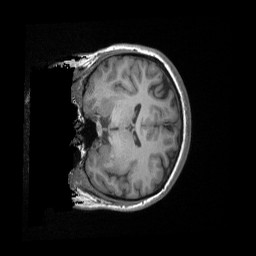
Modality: T1w
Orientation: coronal
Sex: female